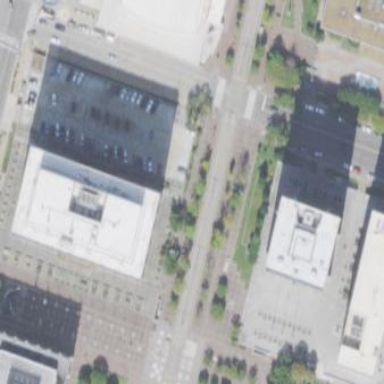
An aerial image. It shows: Public building that serves as courthouse.